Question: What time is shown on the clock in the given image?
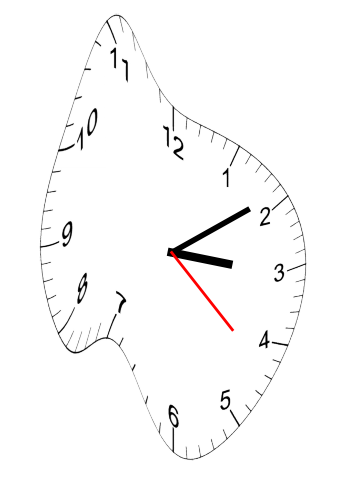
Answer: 03:09:22